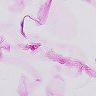
Metastatic tissue present: no